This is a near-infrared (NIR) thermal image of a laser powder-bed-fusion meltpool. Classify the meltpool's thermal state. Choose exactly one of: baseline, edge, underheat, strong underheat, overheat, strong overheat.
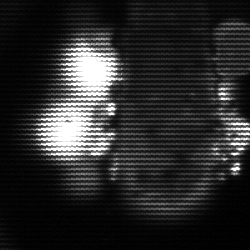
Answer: strong underheat